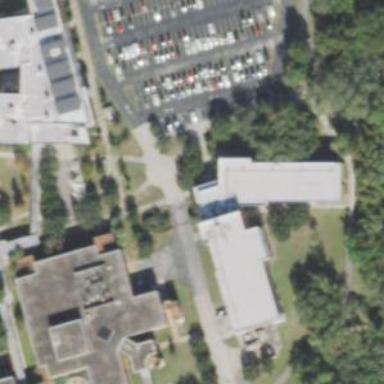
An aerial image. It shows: College building.